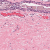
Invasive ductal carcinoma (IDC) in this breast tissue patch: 0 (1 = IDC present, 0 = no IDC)